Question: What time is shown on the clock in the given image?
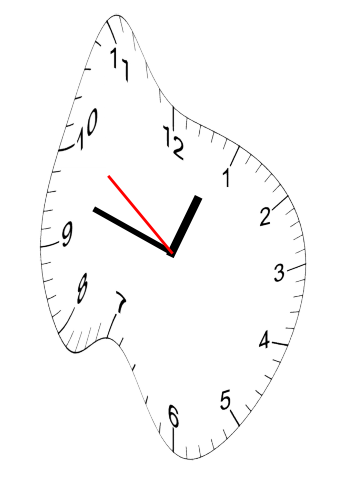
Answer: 12:47:51